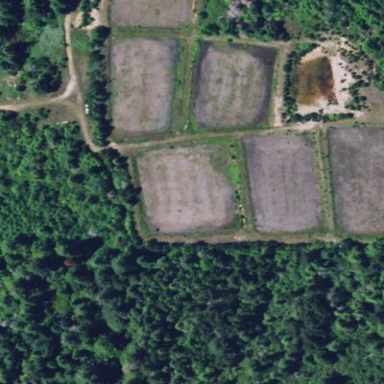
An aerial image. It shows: Farmland with cranberries as the main crop.